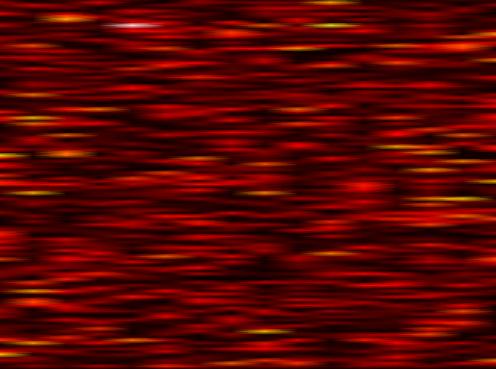
Label: FBMC